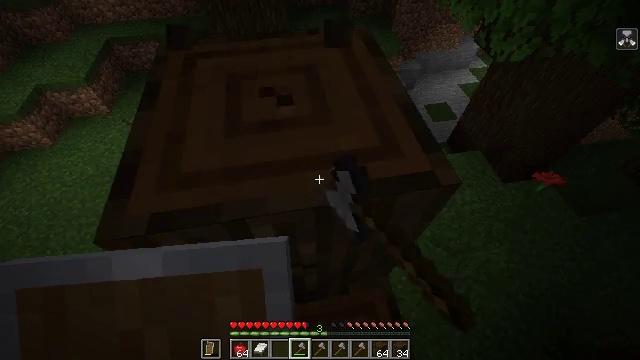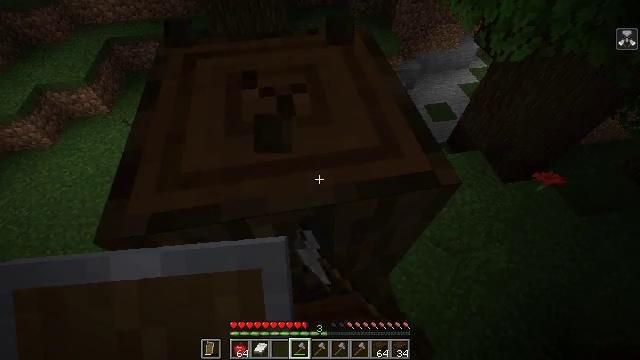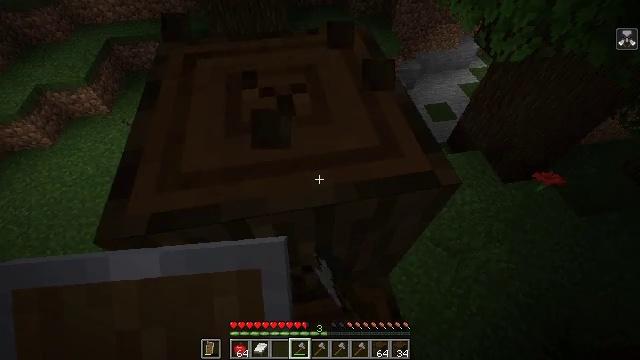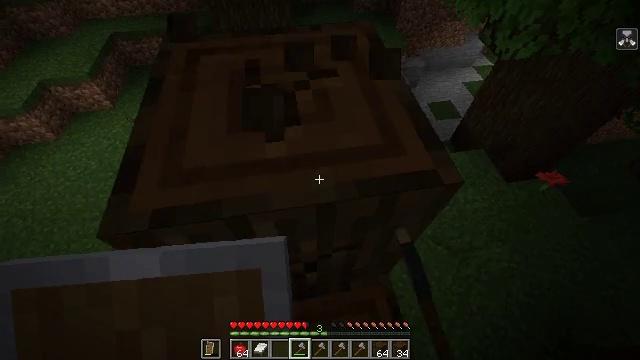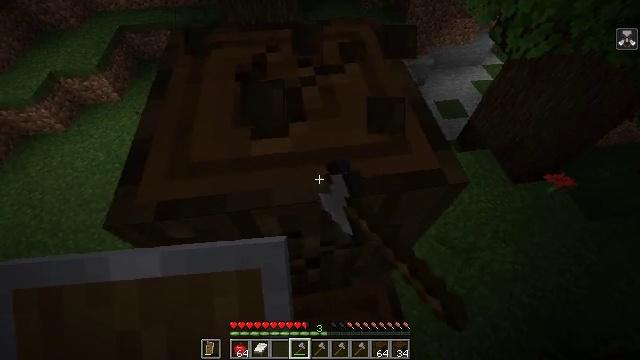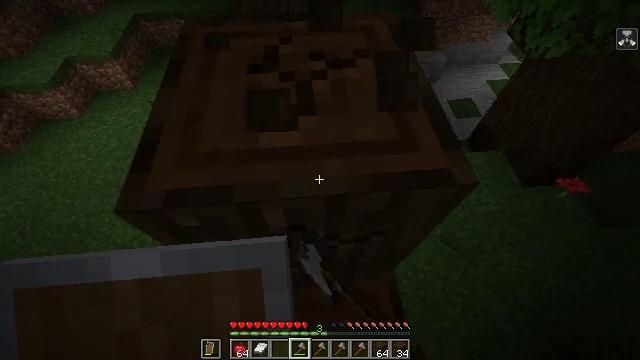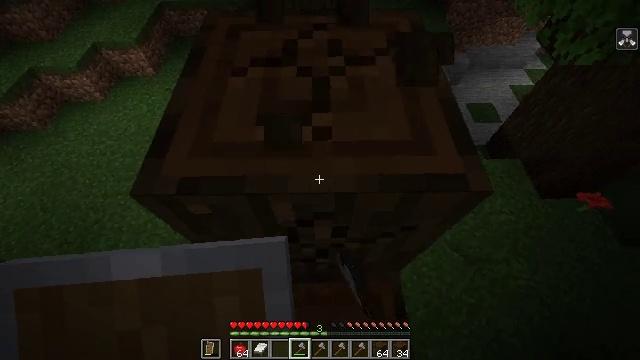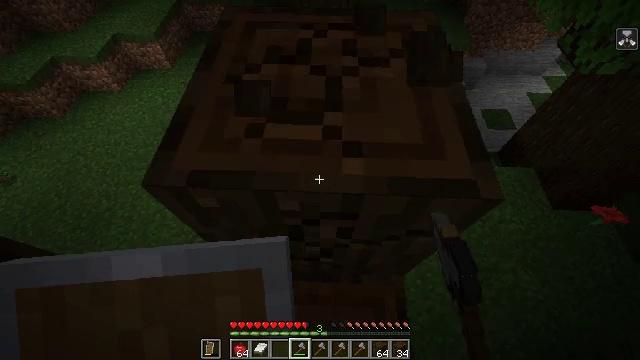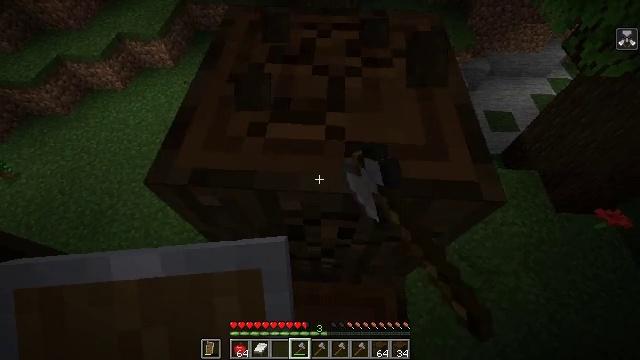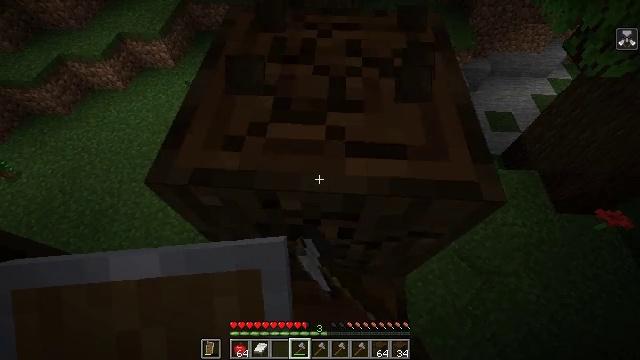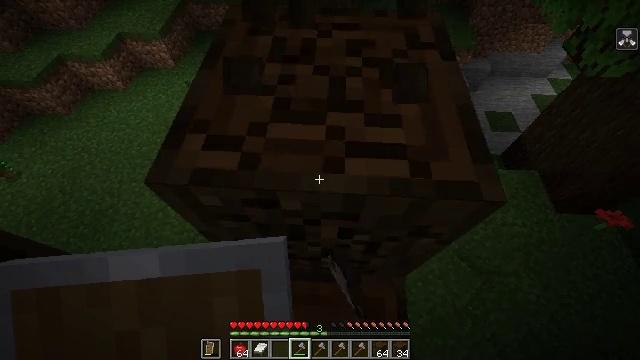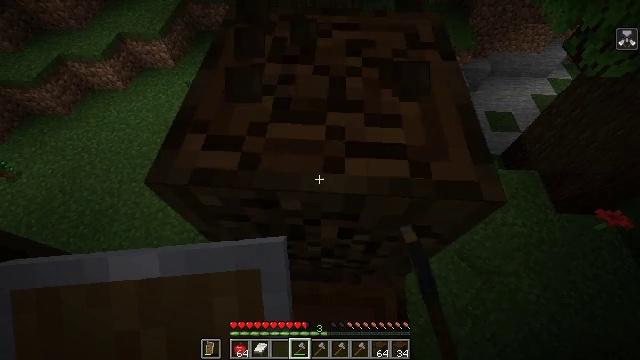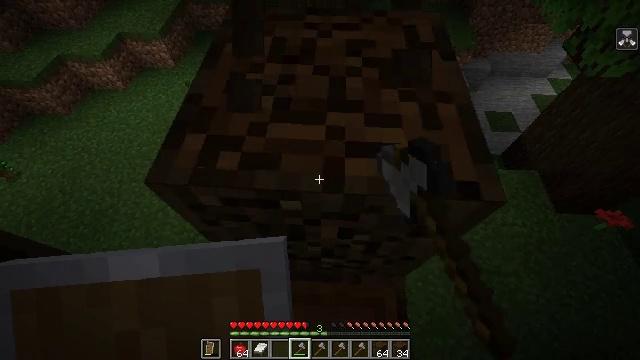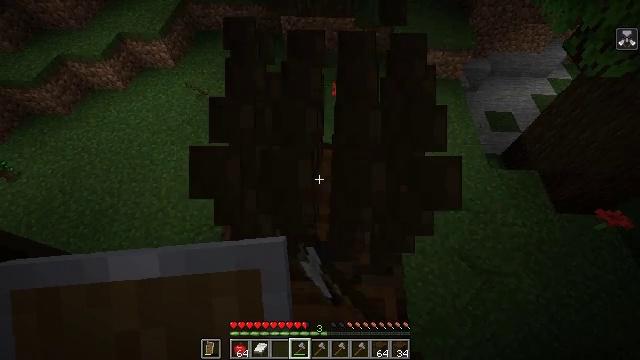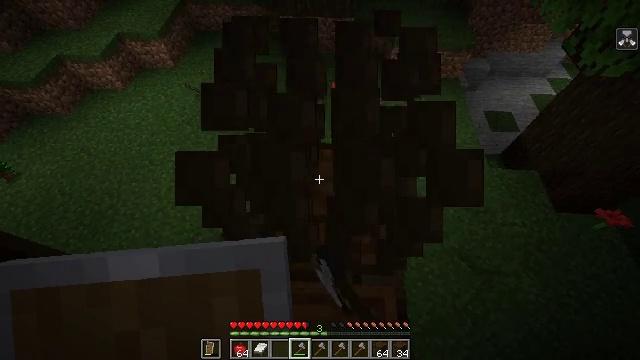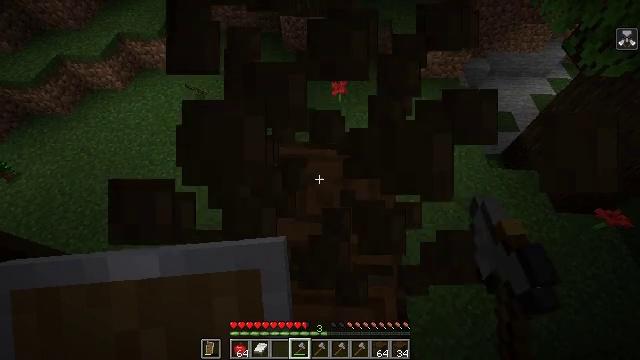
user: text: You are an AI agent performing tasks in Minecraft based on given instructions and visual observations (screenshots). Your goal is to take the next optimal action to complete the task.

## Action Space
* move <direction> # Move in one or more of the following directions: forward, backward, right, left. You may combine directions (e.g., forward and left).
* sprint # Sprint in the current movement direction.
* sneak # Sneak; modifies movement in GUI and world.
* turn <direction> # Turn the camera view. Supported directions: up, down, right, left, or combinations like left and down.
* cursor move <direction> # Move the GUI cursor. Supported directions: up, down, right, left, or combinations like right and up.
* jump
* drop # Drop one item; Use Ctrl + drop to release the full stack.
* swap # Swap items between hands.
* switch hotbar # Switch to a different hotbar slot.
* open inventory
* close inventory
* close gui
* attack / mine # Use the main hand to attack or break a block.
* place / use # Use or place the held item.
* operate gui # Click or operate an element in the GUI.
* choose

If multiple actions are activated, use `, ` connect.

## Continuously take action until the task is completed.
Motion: motion action
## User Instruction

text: Break the dark oak log in the forest.
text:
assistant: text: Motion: attack / mine
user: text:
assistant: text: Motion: attack / mine
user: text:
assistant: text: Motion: attack / mine
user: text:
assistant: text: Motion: turn left, attack / mine
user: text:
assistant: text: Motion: turn left and down, attack / mine
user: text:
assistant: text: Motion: turn left, attack / mine
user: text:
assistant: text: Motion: turn left, attack / mine
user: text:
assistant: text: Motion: attack / mine
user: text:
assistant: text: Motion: attack / mine
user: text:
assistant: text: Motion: attack / mine
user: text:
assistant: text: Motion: attack / mine
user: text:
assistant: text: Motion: attack / mine
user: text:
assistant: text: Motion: attack / mine
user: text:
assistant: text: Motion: attack / mine
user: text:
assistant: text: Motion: attack / mine
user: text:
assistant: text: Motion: attack / mine
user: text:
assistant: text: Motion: attack / mine
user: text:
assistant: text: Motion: attack / mine
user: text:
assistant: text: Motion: attack / mine
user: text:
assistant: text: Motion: attack / mine
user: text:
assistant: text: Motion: attack / mine
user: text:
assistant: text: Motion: attack / mine
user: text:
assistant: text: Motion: attack / mine
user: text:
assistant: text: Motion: turn left, attack / mine
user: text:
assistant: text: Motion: turn left, attack / mine
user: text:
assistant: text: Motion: turn left, attack / mine
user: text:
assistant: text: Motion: attack / mine
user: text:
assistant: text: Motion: attack / mine
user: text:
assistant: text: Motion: attack / mine
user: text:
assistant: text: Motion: attack / mine